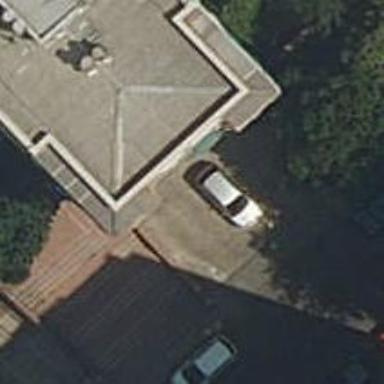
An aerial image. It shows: Parking area.